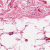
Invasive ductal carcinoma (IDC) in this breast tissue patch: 0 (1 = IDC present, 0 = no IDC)